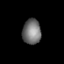
Tissue: prostate
Cell type: T cells
Senescence score: 0.3393
Nuclear area (px): 453
Mean DAPI intensity: 115.32